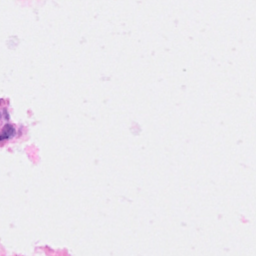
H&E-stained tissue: Breast